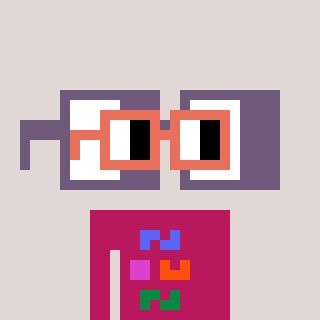
a pixel art character with square orange glasses, a glasses-shaped head and a darkpink-colored body on a warm background